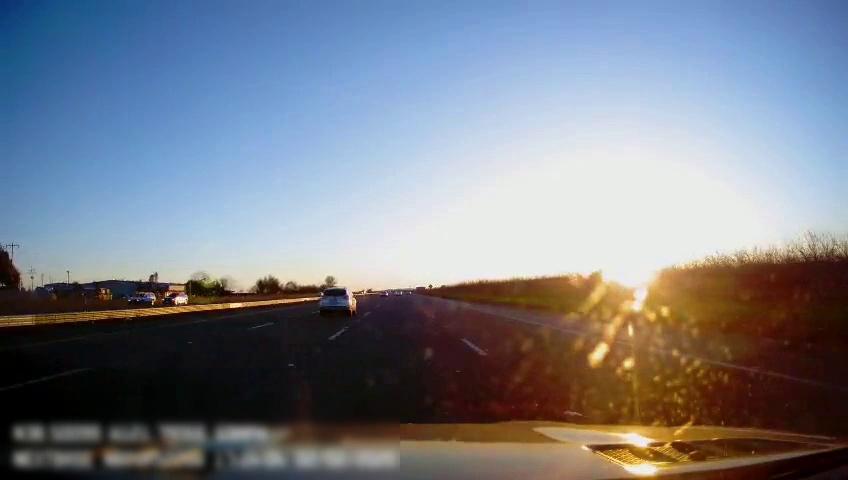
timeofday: Day
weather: Sunny
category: Drivable Space
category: Vehicles | SUV
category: Vehicles | SUV
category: Vehicles | SUV
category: Vehicles | SUV
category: Lanes | Alternate Lane
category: Lanes | Alternate Lane
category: Lanes | Current Lane
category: Lanes | Current Lane
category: Lanes | Alternate Lane